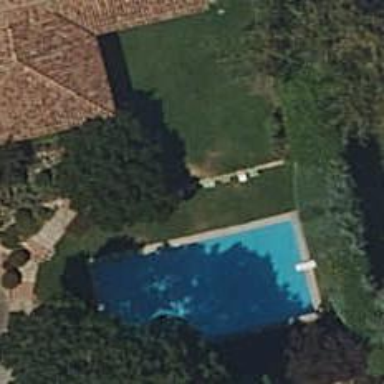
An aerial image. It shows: Swimming pool located in leisure land.